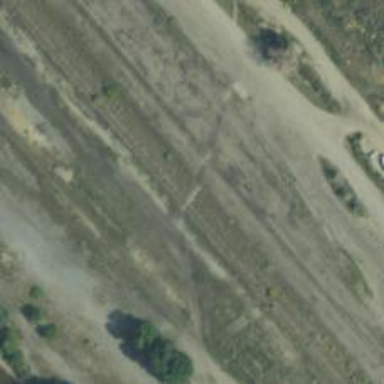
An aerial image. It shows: Abandoned railway.